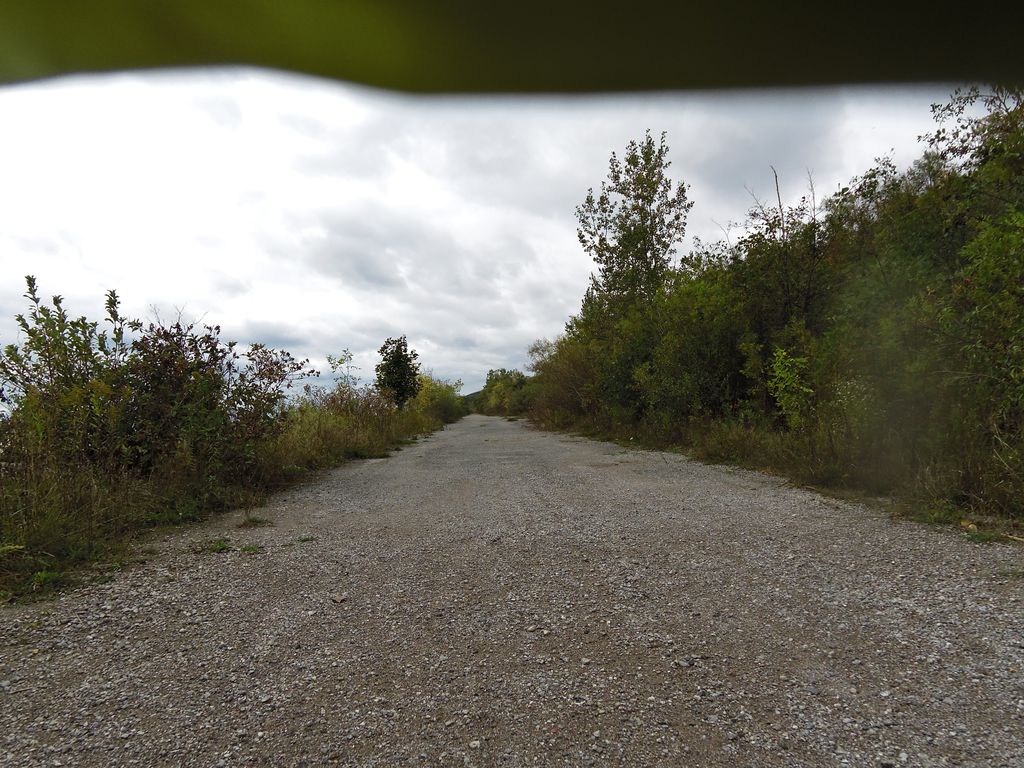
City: toronto